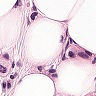
Metastatic tissue present: yes